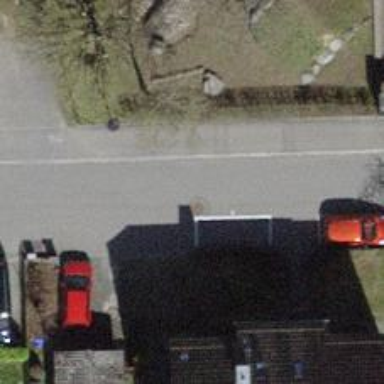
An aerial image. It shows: Parking space with normal surface.